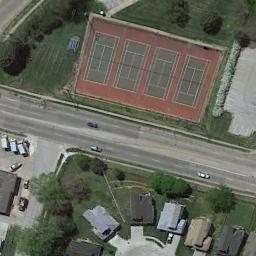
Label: tennis_court